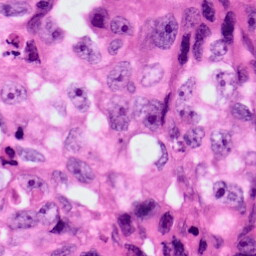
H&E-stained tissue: Lung